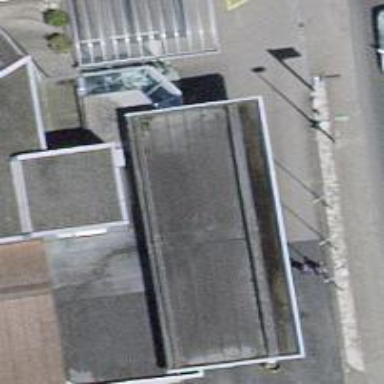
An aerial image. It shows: Fuel station.